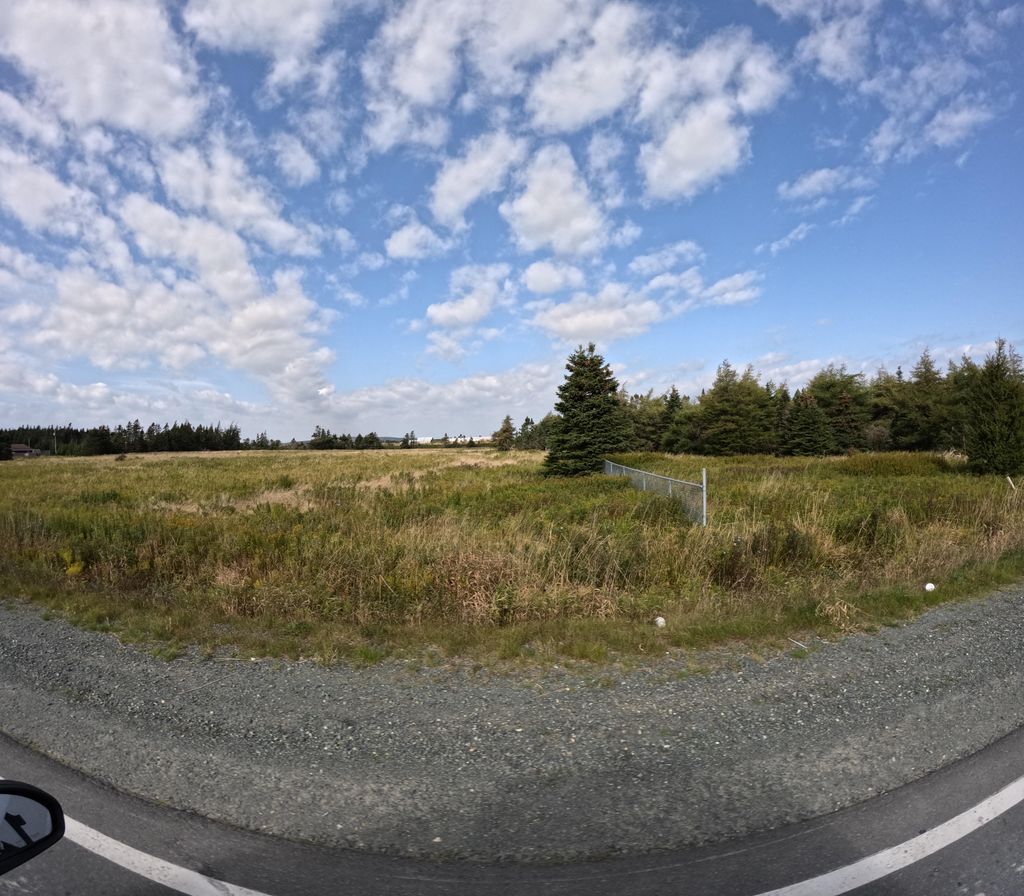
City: st_johns